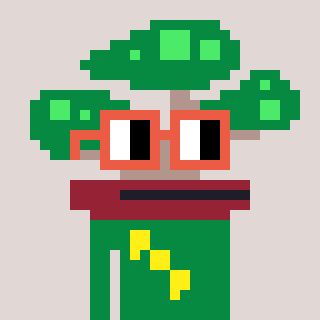
a pixel art character with square orange glasses, a bonsai-shaped head and a green-colored body on a warm background